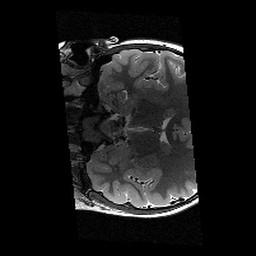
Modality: T2w
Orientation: coronal
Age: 11
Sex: female
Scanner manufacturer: siemens
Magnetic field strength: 3 T
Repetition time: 9.23 s
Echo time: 0.067 s